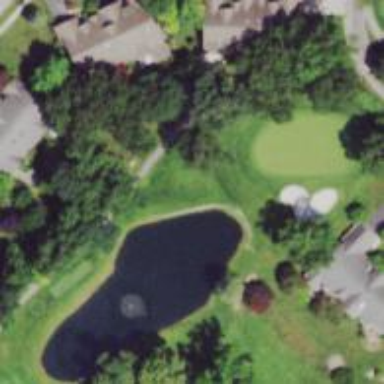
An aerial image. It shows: Golf hole.